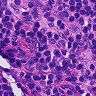
Metastatic tissue present: no